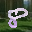
Label: 8